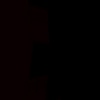
Label: space